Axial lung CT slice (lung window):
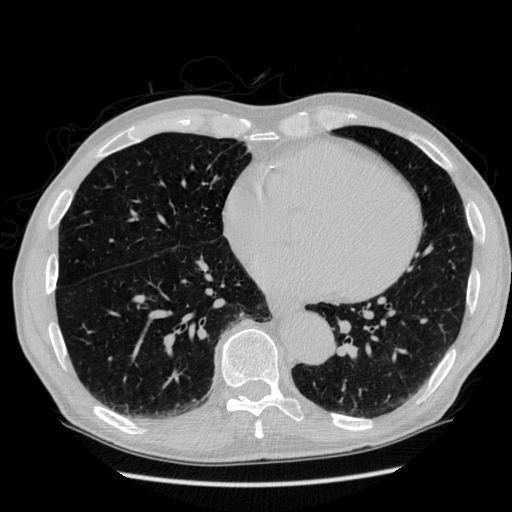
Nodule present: no